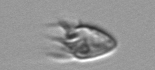
Label: Paratontonia_gracillima